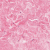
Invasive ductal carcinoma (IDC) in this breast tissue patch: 0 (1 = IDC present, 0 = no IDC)